Question: It's the magnifier glass at the top left:

I've tried 2 methods, but both failed.
1. Once the magnifier glass is clicked, create a new cursor(a cursor with magnifier glass image, or a crossfair, whatever) and push it, then call nextEventMatchingMask:untilDate:inMode:dequeue: of NSApplication to eat all the events until we get a NSLeftMouseUp event. It did works but not perfectly, other windows or apps will be ordered front when the click point is out of the origin window.
2. Create a NSColorPanel, try to send a fake mouse click event to the panel. It works on the color wheel, but has no effect once I change the event location to the magnifier glass button.
Question in [1]: How could I forbid all system mouse events dispatching until user clicks the left button?
Question in [2]: Is this possible?
Thanks for any response.
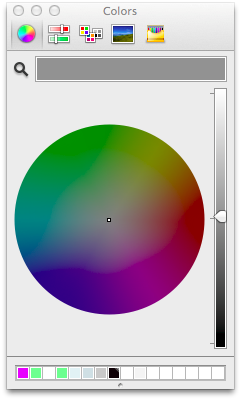
Answer: Quartz events service could be used if we want to block system events dispatching, but there are 2 problems with it:
1. Accessibility should be enabled by user;
2. Quartz event service is forbidden under sandbox.
It's impossible to make the method 1 succeeded.
Inspired by @CodaFi, I decided to use subclass of NSWindow to implement it. A sample project is created at gitbub <URL>, go and check it out.